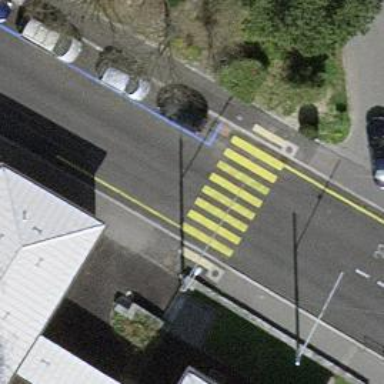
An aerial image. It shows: Marked zebra crossing on the road.